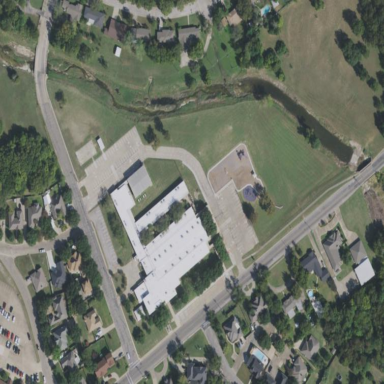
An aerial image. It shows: School.